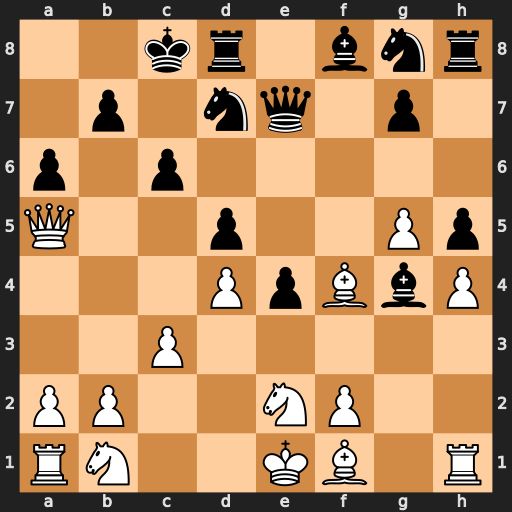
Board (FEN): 2kr1bnr/1p1nq1p1/p1p5/Q2p2Pp/3PpBbP/2P5/PP2NP2/RN2KB1R
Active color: w
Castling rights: KQ
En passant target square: -
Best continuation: Qc7#